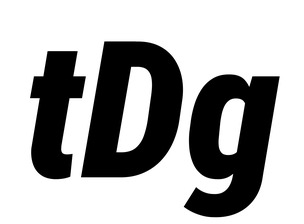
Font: Roboto-Italic_Condensed_Black_Italic